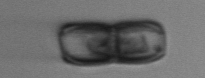
Label: Ephemera